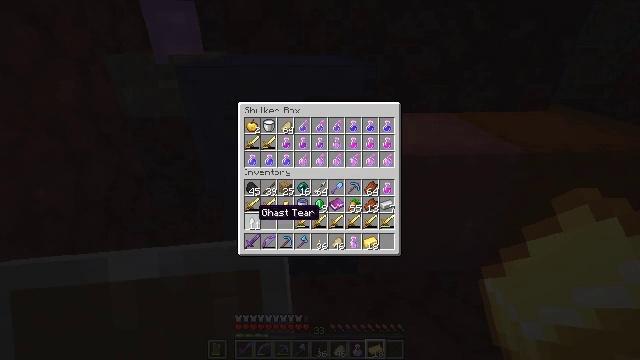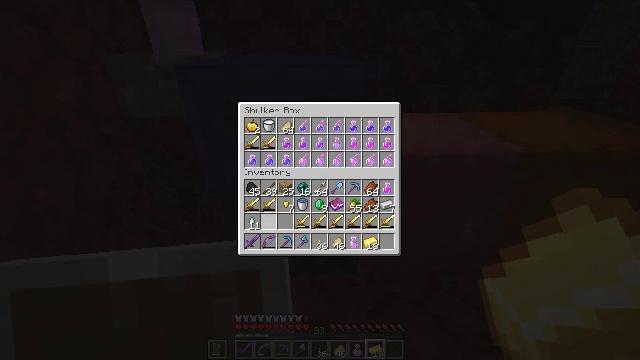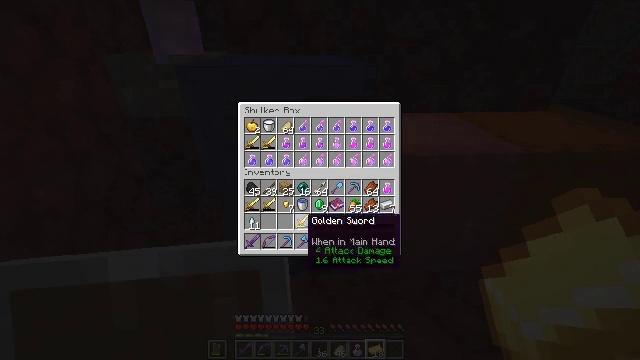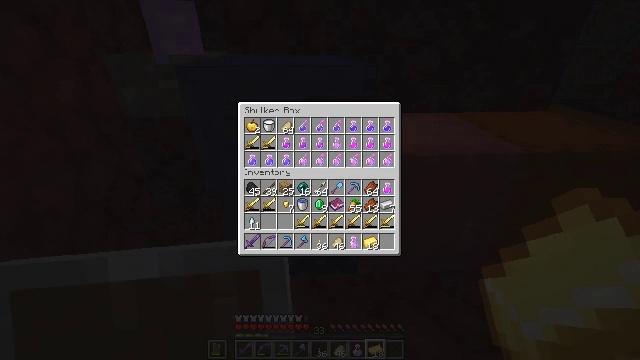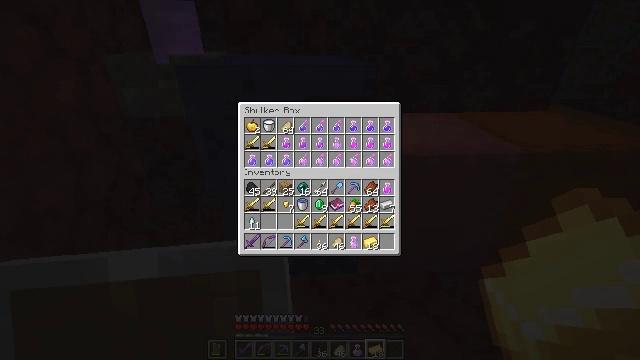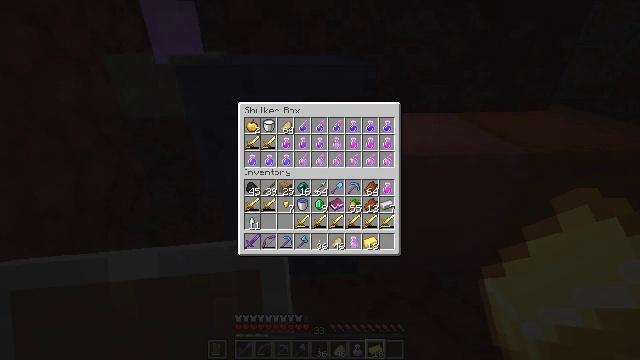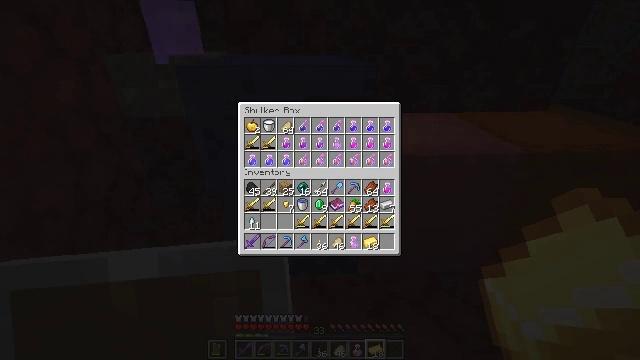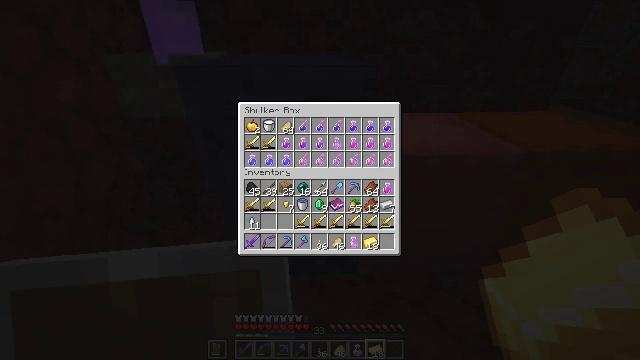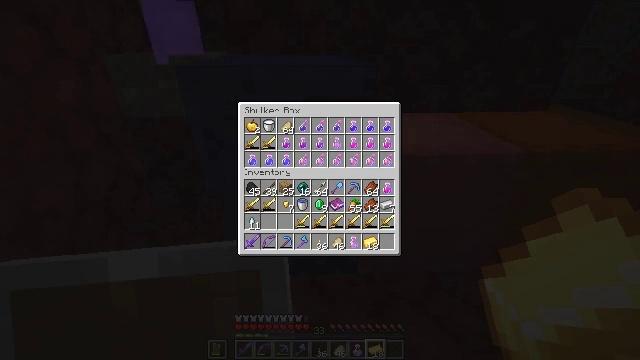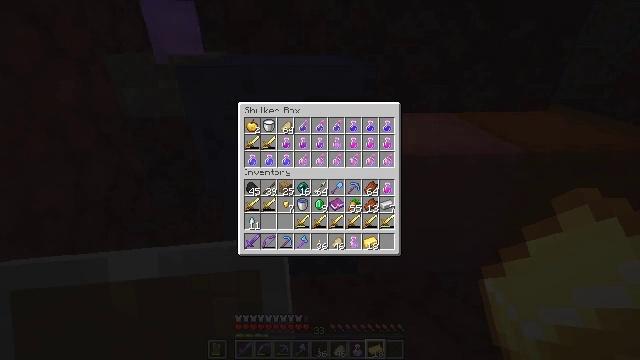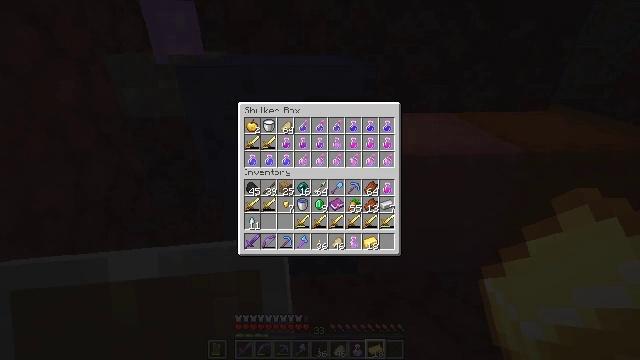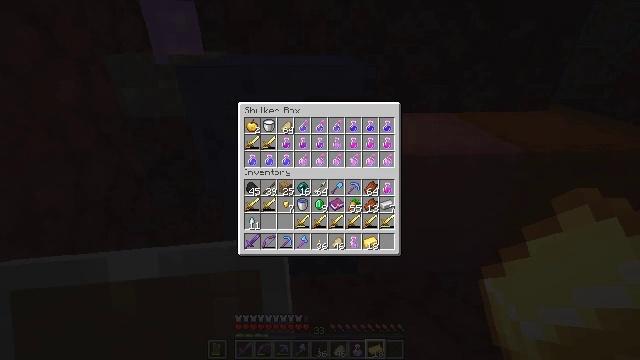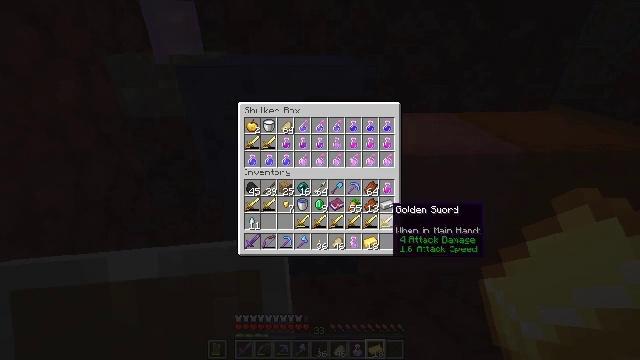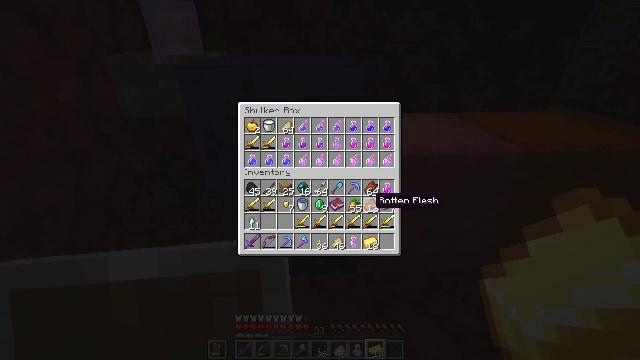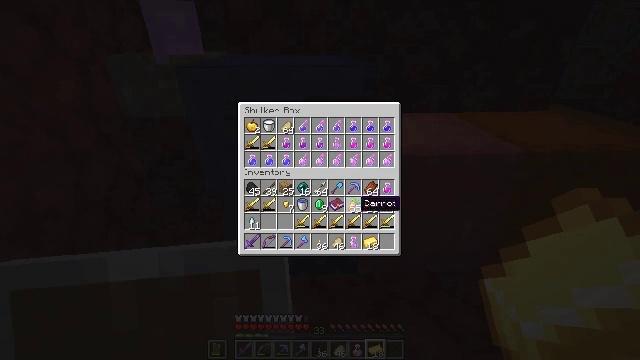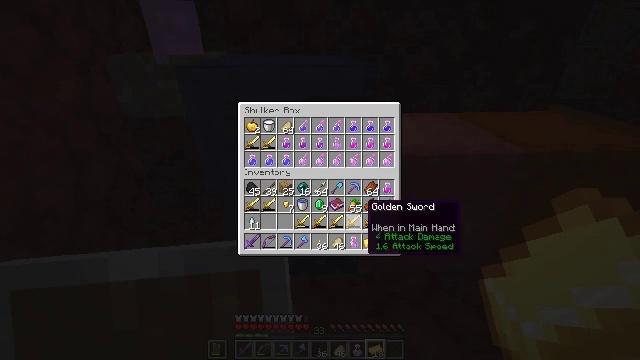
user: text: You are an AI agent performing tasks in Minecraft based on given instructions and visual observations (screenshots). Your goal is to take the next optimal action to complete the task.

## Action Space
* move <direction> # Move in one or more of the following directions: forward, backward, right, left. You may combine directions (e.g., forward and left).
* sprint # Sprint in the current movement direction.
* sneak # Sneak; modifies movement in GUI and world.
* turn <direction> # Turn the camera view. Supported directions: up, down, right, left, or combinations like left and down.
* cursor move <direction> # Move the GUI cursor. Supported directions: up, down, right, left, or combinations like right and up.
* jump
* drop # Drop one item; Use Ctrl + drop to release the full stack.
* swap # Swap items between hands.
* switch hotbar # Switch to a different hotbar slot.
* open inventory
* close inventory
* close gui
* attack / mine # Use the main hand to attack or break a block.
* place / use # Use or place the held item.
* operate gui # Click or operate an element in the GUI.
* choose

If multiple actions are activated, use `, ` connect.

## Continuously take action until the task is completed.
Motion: motion action
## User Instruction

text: Collect the blue shulker box into your inventory.
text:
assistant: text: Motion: cursor move right
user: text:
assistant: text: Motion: cursor move right and down
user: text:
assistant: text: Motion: cursor move right
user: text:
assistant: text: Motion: cursor move right
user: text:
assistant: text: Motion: no_op
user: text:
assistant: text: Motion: cursor move right
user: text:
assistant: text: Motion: cursor move right
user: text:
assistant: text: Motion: cursor move right
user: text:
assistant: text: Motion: no_op
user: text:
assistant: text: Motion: cursor move right
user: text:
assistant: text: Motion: no_op
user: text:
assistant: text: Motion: cursor move up
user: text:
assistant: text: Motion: cursor move left and up
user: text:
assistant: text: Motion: cursor move left
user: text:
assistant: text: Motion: cursor move right
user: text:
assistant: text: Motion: cursor move right and up
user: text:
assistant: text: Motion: no_op
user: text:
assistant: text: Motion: no_op
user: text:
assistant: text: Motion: no_op
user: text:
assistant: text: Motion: no_op
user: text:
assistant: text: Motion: no_op
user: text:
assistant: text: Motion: no_op
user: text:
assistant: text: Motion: no_op
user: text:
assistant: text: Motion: cursor move right
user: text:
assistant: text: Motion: cursor move right
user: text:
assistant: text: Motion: cursor move left
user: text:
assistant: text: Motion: no_op
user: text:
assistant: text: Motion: no_op
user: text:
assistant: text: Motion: cursor move right
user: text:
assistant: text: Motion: cursor move right and down